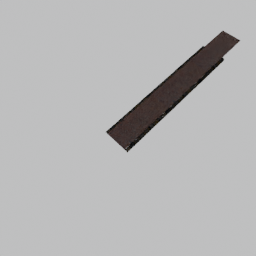
Label: architecture